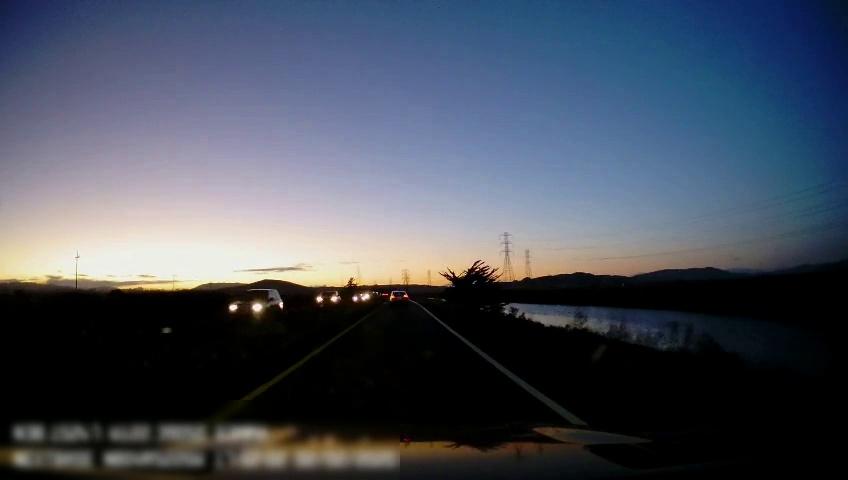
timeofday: Dusk/Dawn/Twilight
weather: Sunny
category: Drivable Space
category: Vehicles | Car
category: Vehicles | SUV
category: Vehicles | SUV
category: Vehicles | Car
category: Lanes | Current Lane
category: Lanes | Current Lane